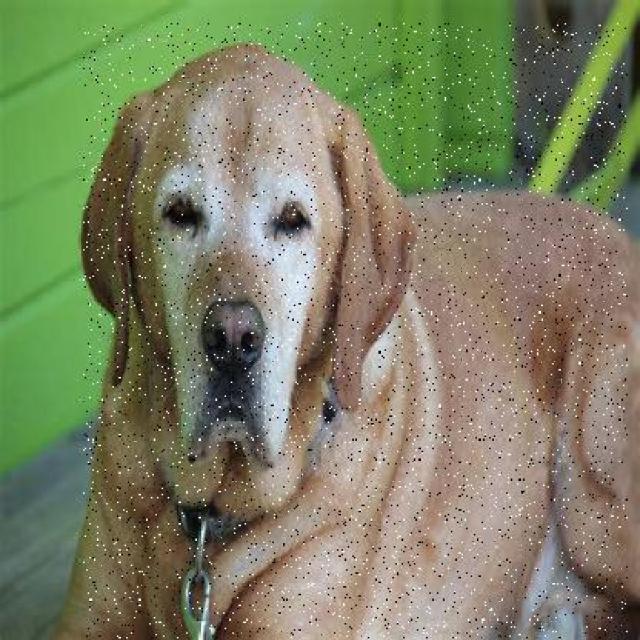
Healthy canine skin — no visible lesions, inflammation, or abnormalities. The skin and coat appear normal.